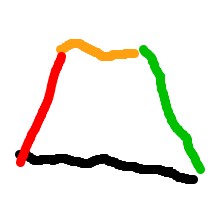
Shape: trapezoid